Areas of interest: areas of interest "Driving School"
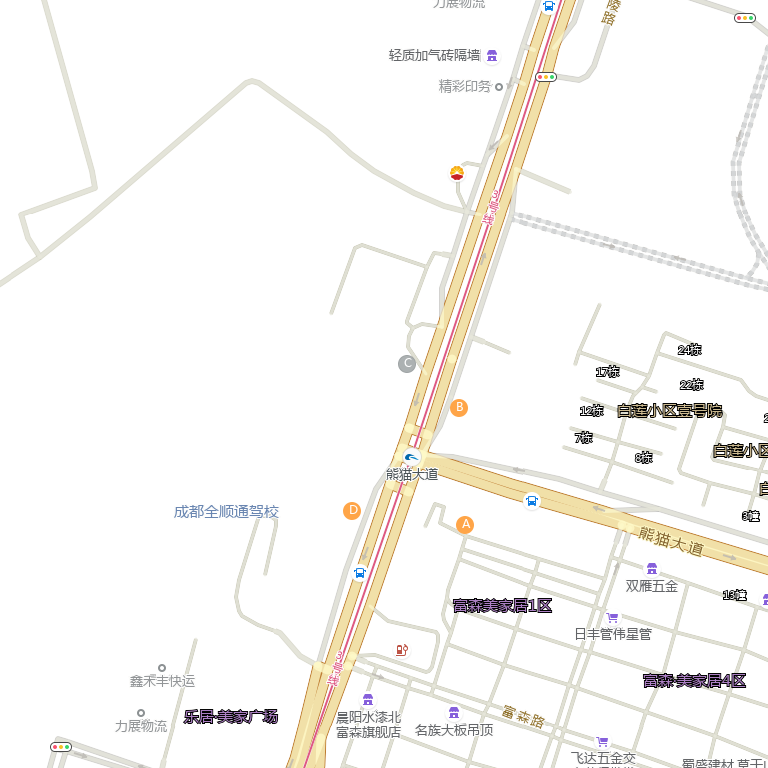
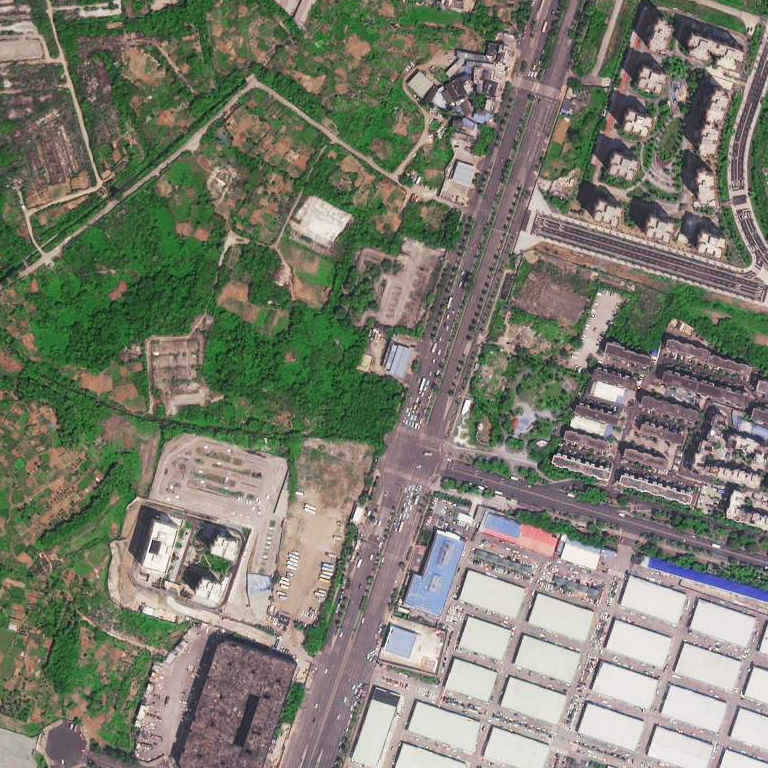